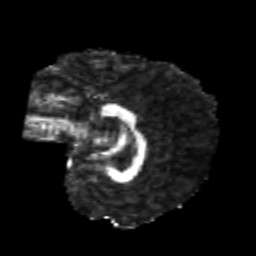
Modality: FA
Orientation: sagittal
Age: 22
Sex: female
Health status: healthy
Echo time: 0.074 s